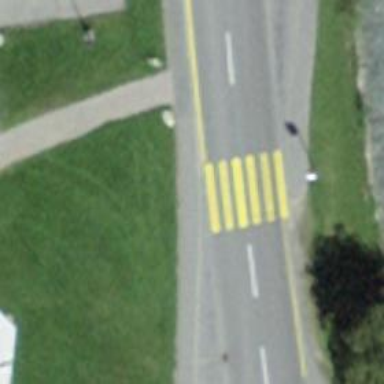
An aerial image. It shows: Marked crossing on the road.